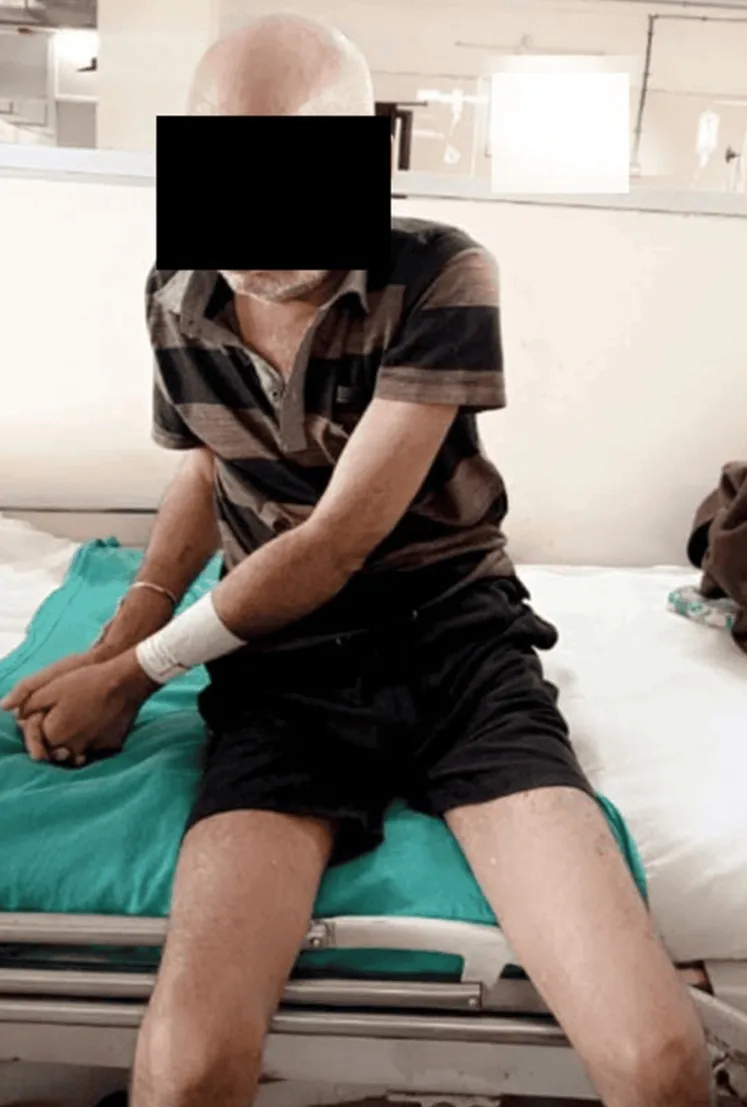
PNF D2 flexion of the upper limb. PNF: proprioceptive neuromuscular facilitation.
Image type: medical_photograph (skin_photograph)